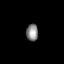
Tissue: lung
Cell type: Epithelial cells
Senescence score: 0.2384
Nuclear area (px): 201
Mean DAPI intensity: 135.408